Question: I seem to have hit a stump in a small programming assignment. (Please don't tell me how to do the entire problem; I just want to know how to set every byte to red).
The code I have is the following:
'''
#include <stdio.h>
#include <stdlib.h>
#include <cs50.h>
#include "bmp.h"
int main(int argc, char* argv[])
{
// ensure proper usage
//if (argc != 3)
//{
// printf("Usage: copy infile outfile
");
// return 1;
//}
// remember filenames
//char* infile = argv[1];
//char* outfile = argv[2];
char* infile = GetString();
char* outfile = GetString();
// open input file
FILE* inptr = fopen(infile, "r");
if (inptr == NULL)
{
printf("Could not open %s.
", infile);
return 2;
}
// open output file
FILE* outptr = fopen(outfile, "w");
if (outptr == NULL)
{
fclose(inptr);
fprintf(stderr, "Could not create %s.
", outfile);
return 3;
}
// read infile's BITMAPFILEHEADER
BITMAPFILEHEADER bf;
fread(&bf, sizeof(BITMAPFILEHEADER), 1, inptr);
// read infile's BITMAPINFOHEADER
BITMAPINFOHEADER bi;
fread(&bi, sizeof(BITMAPINFOHEADER), 1, inptr);
// ensure infile is (likely) a 24-bit uncompressed BMP 4.0
if (bf.bfType != 0x4d42 || bf.bfOffBits != 54 || bi.biSize != 40 ||
bi.biBitCount != 24 || bi.biCompression != 0)
{
fclose(outptr);
fclose(inptr);
fprintf(stderr, "Unsupported file format.
");
return 4;
}
// write outfile's BITMAPFILEHEADER
fwrite(&bf, sizeof(BITMAPFILEHEADER), 1, outptr);
// write outfile's BITMAPINFOHEADER
fwrite(&bi, sizeof(BITMAPINFOHEADER), 1, outptr);
// determine padding for scanlines
int padding = (4 - (bi.biWidth * sizeof(RGBTRIPLE)) % 4) % 4;
// iterate over infile's scanlines
for (int i = 0, biHeight = abs(bi.biHeight); i < biHeight; i++)
{
// iterate over pixels in scanline
for (int j = 0; j < bi.biWidth; j++)
{
// temporary storage
RGBTRIPLE triple;
// read RGB triple from infile
fread(&triple, sizeof(RGBTRIPLE), 1, inptr);
triple.rgbtRed = 'ff'
// write RGB triple to outfile
fwrite(&triple, sizeof(RGBTRIPLE), 1, outptr);
}
// skip over padding, if any
fseek(inptr, padding, SEEK_CUR);
// then add it back (to demonstrate how)
for (int k = 0; k < padding; k++)
fputc(0x00, outptr);
}
// close infile
fclose(inptr);
// close outfile
fclose(outptr);
// that's all folks
return 0;
}
'''
and bmp.h is
'''
#include <stdint.h>
/**
* Common Data Types
*
* The data types in this section are essentially aliases for C/C++
* primitive data types.
*
* Adapted from http://msdn.microsoft.com/en-us/library/cc230309(PROT.10).aspx.
* See http://en.wikipedia.org/wiki/Stdint.h for more on stdint.h.
*/
typedef uint8_t BYTE;
typedef uint32_t DWORD;
typedef int32_t LONG;
typedef uint16_t WORD;
/**
* BITMAPFILEHEADER
*
* The BITMAPFILEHEADER structure contains information about the type, size,
* and layout of a file that contains a DIB [device-independent bitmap].
*
* Adapted from http://msdn.microsoft.com/en-us/library/dd183374(VS.85).aspx.
*/
typedef struct
{
WORD bfType;
DWORD bfSize;
WORD bfReserved1;
WORD bfReserved2;
DWORD bfOffBits;
} __attribute__((__packed__))
BITMAPFILEHEADER;
/**
* BITMAPINFOHEADER
*
* The BITMAPINFOHEADER structure contains information about the
* dimensions and color format of a DIB [device-independent bitmap].
*
* Adapted from http://msdn.microsoft.com/en-us/library/dd183376(VS.85).aspx.
*/
typedef struct
{
DWORD biSize;
LONG biWidth;
LONG biHeight;
WORD biPlanes;
WORD biBitCount;
DWORD biCompression;
DWORD biSizeImage;
LONG biXPelsPerMeter;
LONG biYPelsPerMeter;
DWORD biClrUsed;
DWORD biClrImportant;
} __attribute__((__packed__))
BITMAPINFOHEADER;
/**
* RGBTRIPLE
*
* This structure describes a color consisting of relative intensities of
* red, green, and blue.
*
* Adapted from http://msdn.microsoft.com/en-us/library/aa922590.aspx.
*/
typedef struct
{
BYTE rgbtBlue;
BYTE rgbtGreen;
BYTE rgbtRed;
} __attribute__((__packed__))
RGBTRIPLE;
'''
Note: I don't have the code for GetString, but please just assume that it will return a string as a 'char*'.
The problem I have is trying to convert EVERY pixel's rgbtRed value to extreme red; I have no idea how to do it.
Please provide me only how I can convert rgbtRed?
UPDATE: Puzzle
Welcome to Tudor Mansion. Your host, Mr. John Boddy, has met an untimely end--he's the victim of foul play. To win this game, you must determine whodunit.
Unfortunately for you (though even more unfortunately for Mr. Boddy), the only evidence you have is a 24-bit BMP file called clue.bmp, pictured below, that Mr. Boddy whipped up on his computer in his final moments. Hidden among this file's red "noise" is a drawing of whodunit.

You long ago threw away that piece of red plastic from childhood that would solve this mystery for you, and so you must attack it as a computer scientist instead.
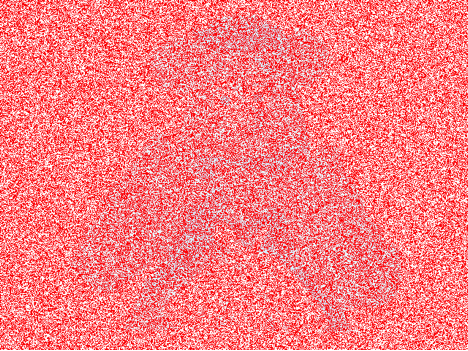
Answer: Remove the single quotes. ''ff'' is an implementation-defined (or undefined) integer, '0xff' is a hexadecimal constant.
The line is question should read
'''
triple.rgbtRed = 0xff;
'''